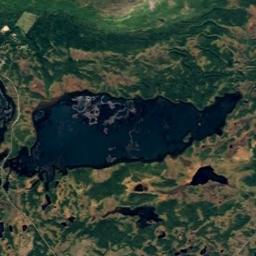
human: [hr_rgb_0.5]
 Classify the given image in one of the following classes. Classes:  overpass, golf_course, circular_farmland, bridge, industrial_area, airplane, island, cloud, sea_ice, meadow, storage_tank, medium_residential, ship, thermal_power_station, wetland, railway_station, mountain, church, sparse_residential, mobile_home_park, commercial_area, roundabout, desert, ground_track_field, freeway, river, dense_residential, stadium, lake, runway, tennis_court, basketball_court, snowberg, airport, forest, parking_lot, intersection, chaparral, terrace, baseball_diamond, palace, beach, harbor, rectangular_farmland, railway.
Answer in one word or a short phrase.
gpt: lake